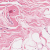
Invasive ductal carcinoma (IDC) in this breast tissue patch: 0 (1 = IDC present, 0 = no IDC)